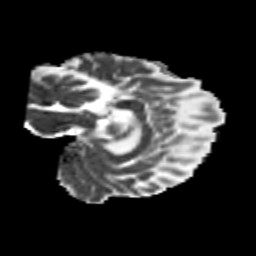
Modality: MD
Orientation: sagittal
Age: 35
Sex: female
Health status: healthy
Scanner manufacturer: siemens
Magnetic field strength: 3 T
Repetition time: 10.8 s
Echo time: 0.082 s